Interaction volume radius: 10 \u00c5
Interaction volume height: 25 \u00c5
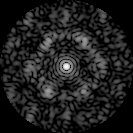
Disorder parameter: 0.6918